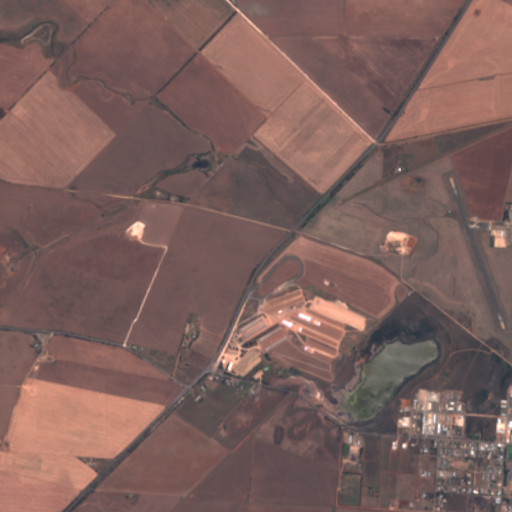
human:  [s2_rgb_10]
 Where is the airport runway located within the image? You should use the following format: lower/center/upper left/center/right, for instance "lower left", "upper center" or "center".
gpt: The airport runway is located in the center right of the image.
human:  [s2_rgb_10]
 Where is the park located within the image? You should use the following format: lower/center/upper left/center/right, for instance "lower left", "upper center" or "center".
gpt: The park is located in the lower right of the image.
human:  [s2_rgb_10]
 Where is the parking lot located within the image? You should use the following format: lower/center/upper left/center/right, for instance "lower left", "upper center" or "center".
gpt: The parking lot is located in the lower center of the image.
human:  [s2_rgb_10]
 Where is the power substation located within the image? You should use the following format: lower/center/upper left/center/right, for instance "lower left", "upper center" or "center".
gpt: The power substation is located in the lower center of the image.
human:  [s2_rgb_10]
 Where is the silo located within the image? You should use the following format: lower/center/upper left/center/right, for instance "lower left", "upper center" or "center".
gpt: The silo is located in the lower center of the image.
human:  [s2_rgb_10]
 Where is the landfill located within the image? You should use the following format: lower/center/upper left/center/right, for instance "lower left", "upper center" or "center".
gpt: There is no landfill in the image.